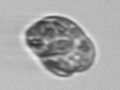
Label: Karenia